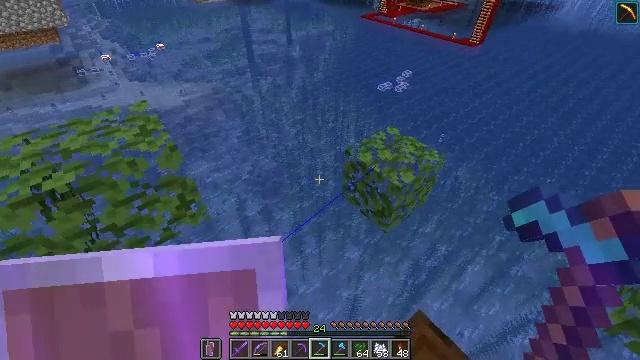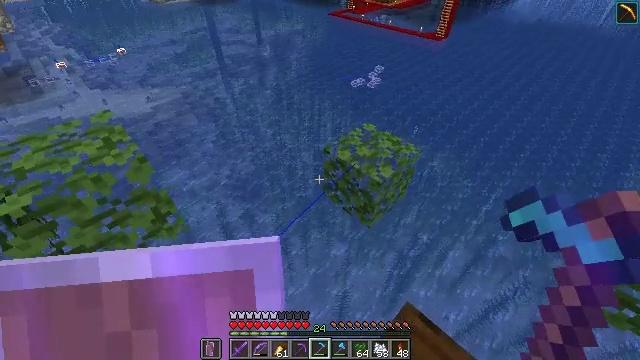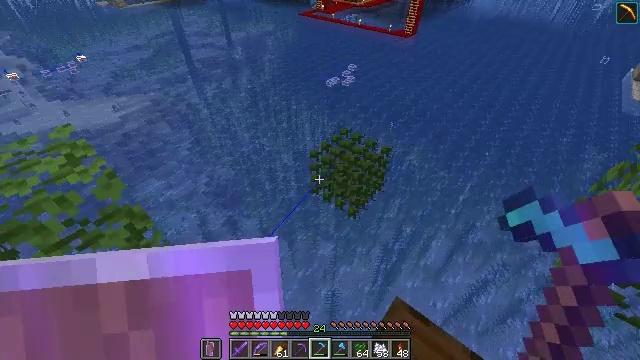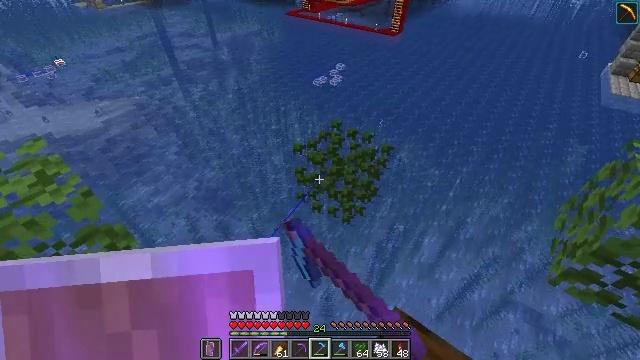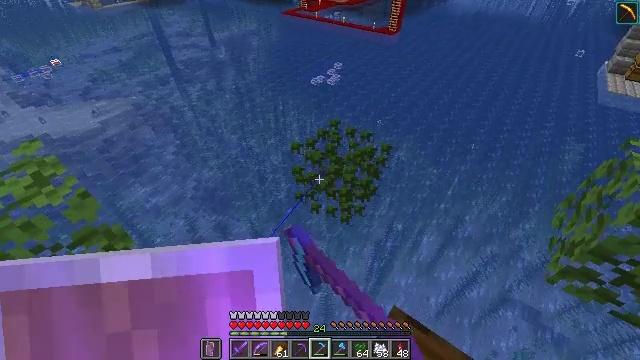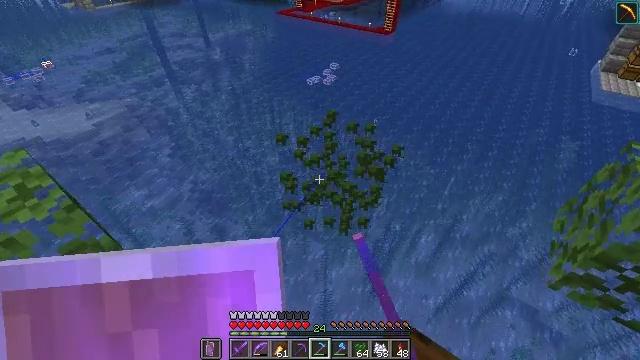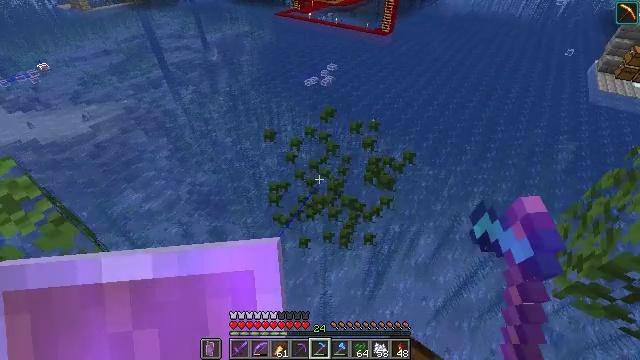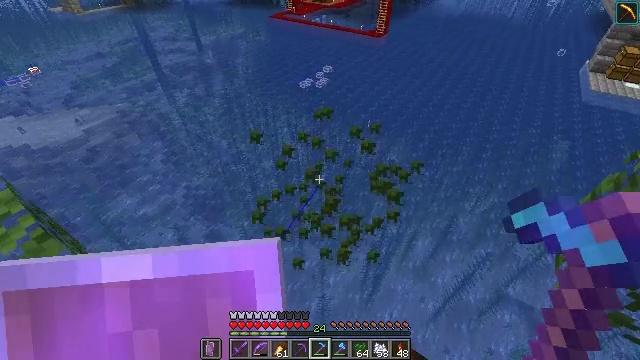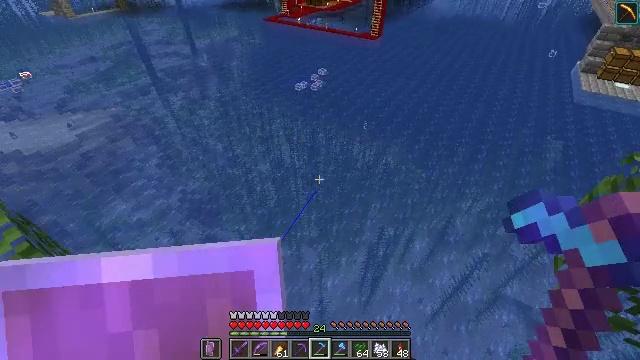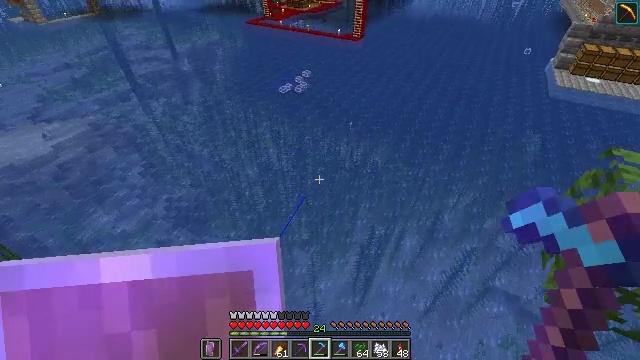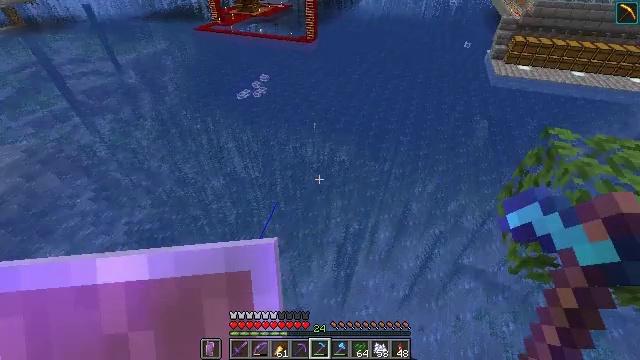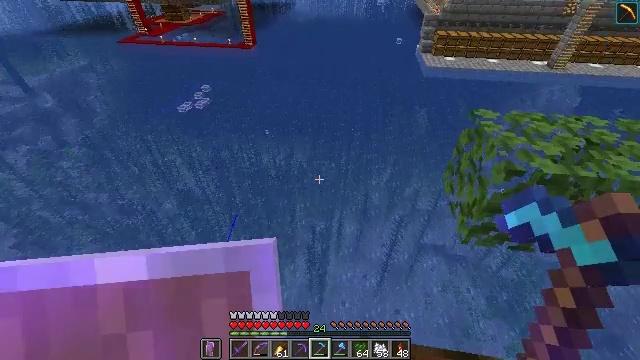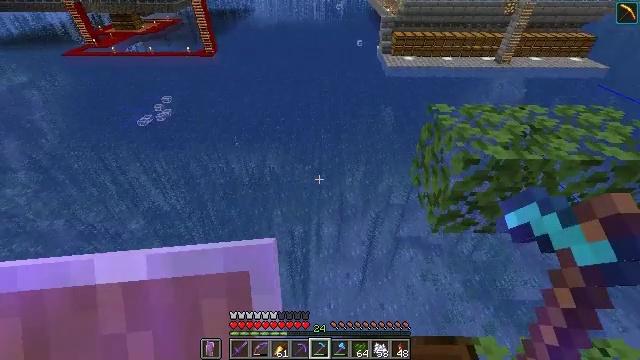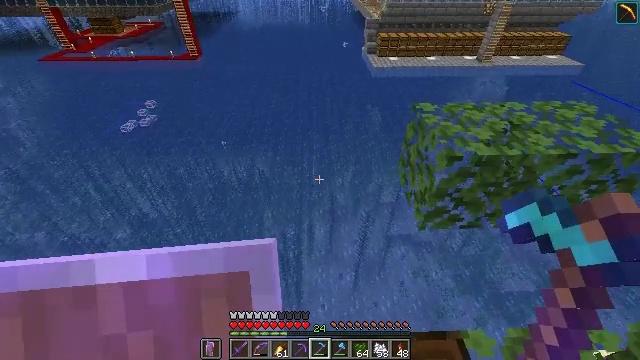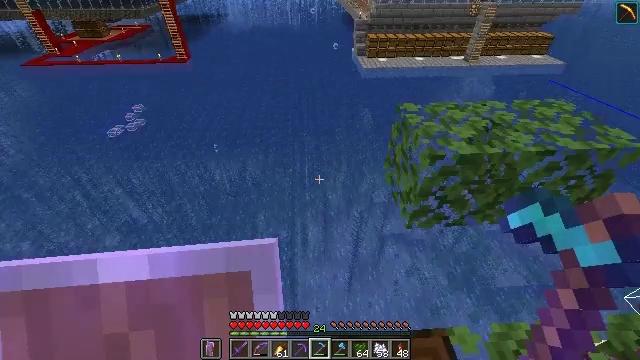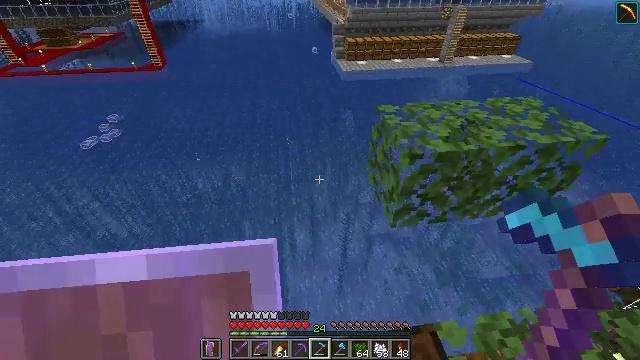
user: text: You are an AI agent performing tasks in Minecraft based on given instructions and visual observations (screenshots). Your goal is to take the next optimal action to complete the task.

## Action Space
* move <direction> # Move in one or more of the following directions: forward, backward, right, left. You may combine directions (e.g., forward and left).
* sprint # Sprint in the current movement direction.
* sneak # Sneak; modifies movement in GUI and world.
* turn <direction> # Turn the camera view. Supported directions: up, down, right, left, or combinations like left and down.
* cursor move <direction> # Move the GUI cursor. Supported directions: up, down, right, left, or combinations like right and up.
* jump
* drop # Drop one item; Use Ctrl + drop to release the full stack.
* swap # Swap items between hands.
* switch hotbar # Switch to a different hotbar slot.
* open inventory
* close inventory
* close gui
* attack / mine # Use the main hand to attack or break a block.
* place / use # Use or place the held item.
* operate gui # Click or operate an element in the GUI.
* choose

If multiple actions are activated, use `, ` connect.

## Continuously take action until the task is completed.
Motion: motion action
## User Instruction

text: Break the dark oak leaves for resources.
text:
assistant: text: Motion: move forward, sneak, turn right, attack / mine
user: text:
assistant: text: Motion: move forward, sneak, turn right, attack / mine
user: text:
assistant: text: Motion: move forward, sneak, turn right, attack / mine
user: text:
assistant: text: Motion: move forward, sneak, attack / mine
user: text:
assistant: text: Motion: move forward, sneak, attack / mine
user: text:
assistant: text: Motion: move forward, sneak, attack / mine
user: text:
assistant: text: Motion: move forward, sneak, turn right, attack / mine
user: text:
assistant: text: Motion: move forward, sneak, turn right, attack / mine
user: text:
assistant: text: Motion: move forward, sneak, turn right, attack / mine
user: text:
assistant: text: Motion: move forward and move right, sneak, turn right, attack / mine
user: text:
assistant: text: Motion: move forward and move right, sneak, turn right, attack / mine
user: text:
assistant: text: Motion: move forward and move right, sneak, turn right, attack / mine
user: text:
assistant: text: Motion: move forward and move right, sneak, turn right, attack / mine
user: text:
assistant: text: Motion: move forward and move right, sneak, turn right, attack / mine
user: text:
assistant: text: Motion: move forward and move right, sneak, turn right, attack / mine
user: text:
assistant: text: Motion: move forward and move right, sneak, turn right and up, attack / mine
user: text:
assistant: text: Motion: move forward and move right, sneak, turn right, attack / mine
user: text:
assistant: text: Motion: move forward and move right, sneak, attack / mine
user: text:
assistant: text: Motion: move forward and move right, sneak, turn right, attack / mine
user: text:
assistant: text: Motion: move forward and move right, sneak, turn right and up, attack / mine
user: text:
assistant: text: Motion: move right, sneak, turn right and up, attack / mine
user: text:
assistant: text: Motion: sneak, turn right, attack / mine
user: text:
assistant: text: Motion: sneak, turn right, attack / mine
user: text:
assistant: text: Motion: sneak, turn right, attack / mine
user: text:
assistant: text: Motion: sneak, turn right, attack / mine
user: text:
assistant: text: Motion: sneak, turn right and down, attack / mine
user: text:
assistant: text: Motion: sneak, turn right and down, attack / mine
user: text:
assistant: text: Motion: move right, sneak, attack / mine
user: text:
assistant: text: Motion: move forward and move right, sneak, turn right and down, attack / mine
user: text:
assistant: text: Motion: move forward and move right, sneak, turn down, attack / mine